Question: Just playing around with displaying values in a two dimensional array and noticed my code prints some 'hashcodes' and then the values. But I am not printing the array object itself (as done in the post <URL> or at least explicitly calling the 'toString' or 'hashcode' method of the array object. Instead, I'm directly accessing and printing the values in the array using 'arrayObj[i]' and 'arrayObj[i][j]'.
Here's my code:
'''
class PrintTwoDimArray {
public int [][] createArray () {
int counter = 0;
int[][] intArray = new int [2][4];
for (int i = 0; i < intArray.length; i++) {
for (int j = 0; j < intArray[i].length; j++) {
intArray[i][j] = ++counter;
}
}
return intArray;
}
public void printArray ( int [][] arrayObj ) {
for (int i = 0; i < arrayObj.length; i++) {
System.out.print(arrayObj[i] + " ");
for (int j = 0; j < arrayObj[i].length; j++) {
System.out.print(arrayObj[i][j] + " ");
}
System.out.println();
}
}
}
class TestPrintTwoDimArray {
public static void main (String[] args) {
PrintTwoDimArray twoDim = new PrintTwoDimArray();
int [][] multiArray = new int [2][4];
multiArray = twoDim.createArray();
twoDim.printArray(multiArray);
}
}
'''
My output is as follows:

It seems that my code is somehow calling the 'toString' or 'hashcode' method of the array. Thoughts? How can I modify to print just the values?
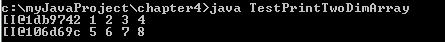
Answer: A two dimensional array is an array of arrays. The array you create ('int[2][4]') looks like this
'''
[ 0 ] -> [ 1, 2, 3, 4 ]
[ 1 ] -> [ 5, 6, 7, 8 ]
'''
So when you only access the first dimension you will get the array that holds the second dimension.
'''
int[][] arr = createArray();
System.out.println(arr[0]);
'''
will output something like
'''
[I@1db9742
'''
To print an array's values you can use 'Arrays.toString(arr)'. In this case you can omit the inner loop, because 'Arrays.toString()' will do it for you.
'''
public void printArray ( int [][] arrayObj ) {
for (int i = 0; i < arrayObj.length; i++) {
System.out.println(Arrays.toString(arrayObj[i]));
}
}
'''